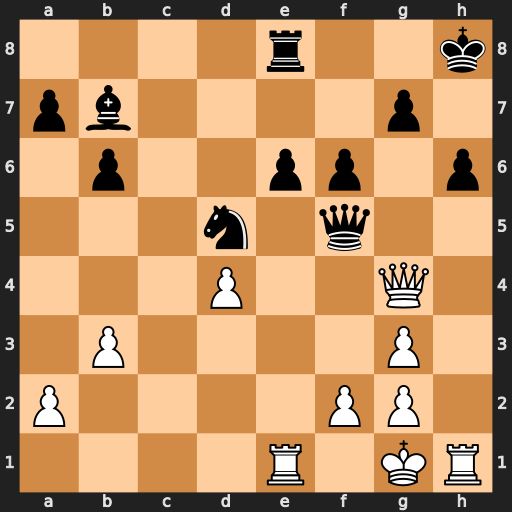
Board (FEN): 4r2k/pb4p1/1p2pp1p/3n1q2/3P2Q1/1P4P1/P4PP1/4R1KR
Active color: w
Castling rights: -
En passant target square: -
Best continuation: Qxf5 exf5 Rxe8+